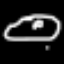
Label: donut